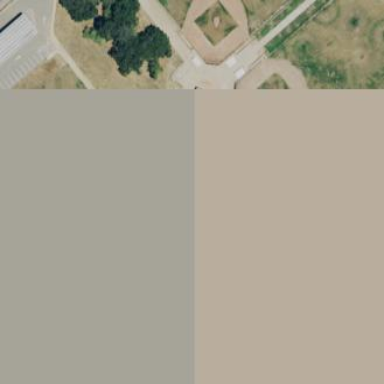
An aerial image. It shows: Baseball pitch for leisure land activities.